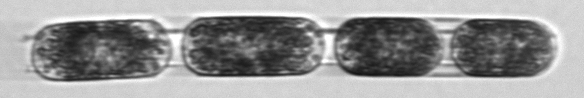
Label: Hemiaulus